Question: i am trying to implement a 'MQTT' library. And according to a tutorial, the fixed header of the 'MQTT' message should look like as shown in the posted picture.
Also in the same tutorial, i found that the encodeing method of the fixed header is written as:
'''
mqtt.write((byte) ((retain ? 1 : 0) | qos << 1 | (dup ? 1 : 0) << 3 | type << 4));
'''
My Question is, according to the fixed header specifications posted, the fields 'retain', 'qos', 'dup' and the 'msg type' should have '1', '2', '1' and '4' bits respectively.
why the 'msg type' field is expanded upto 5 bits "<<4" and the field 'dup' is expanded upto '4 bits' "<<3" ?

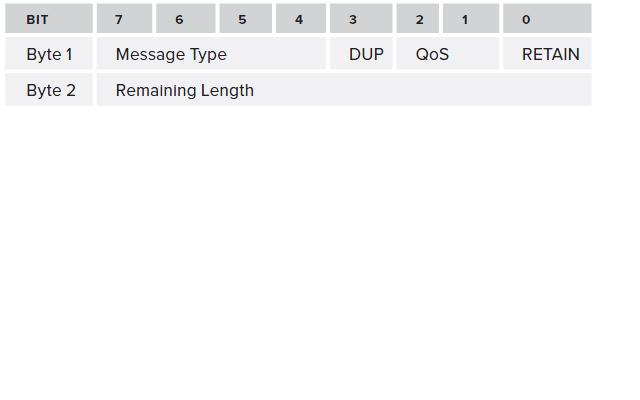
Answer: > why the msg type field is expanded upto 5 bits "<<4" and the field dup is expanded upto 4 bits "<<3" ?
'<<' doesn't "expand" the field, it it left.
Initially, each of our numbers looks like this:
'''
bit: | 7 | 6 | 5 | 4 | 3 | 2 | 1 | 0 |
======================================================================
|------------- type ------------|
|- dup -|
|----- qos -----|
| retain|
'''
Assuming that each of the numbers is in a valid range for that field, then they are already the correct width. Specifically, 'type' can have a value from 0 to 15, so it is (up to) 4 bits wide; 'dup' and 'retain' must be 0 or 1 so are only 1 bit wide; 'qos' can have a value from 0 to 3, which is 2 bits wide.
But, they are in the wrong place. They are stuck down in the low bits (3,2,1,0). We need to shift them left to get them to the correct positions:
'''
bit: | 7 | 6 | 5 | 4 | 3 | 2 | 1 | 0 |
======================================================================
|----------- type<<4 -----------|
| dup<<3|
|---- qos<<1 ---|
| retain|
'''
For example, 'dup' is shifted left 3 bits because we want 3 spaces (actually bits of value 0) below it. 'retain' does not need to be shifted because it happened to be in the correct place already.
Once all the bits are in the correct place, they are <URL> together using '|' to give this byte:
'''
bit: | 7 | 6 | 5 | 4 | 3 | 2 | 1 | 0 |
======================================================================
|----------- type<<4 -----------| dup<<3|---- qos<<1 ---| retain|
'''
Which is what is wanted.